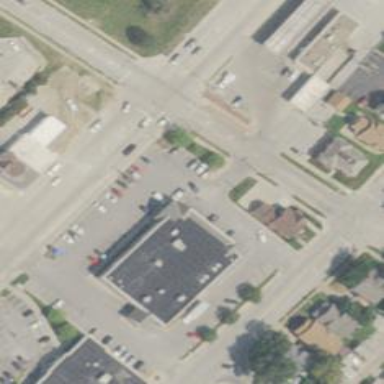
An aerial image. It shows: Pharmacy providing healthcare services.